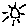
Label: sun